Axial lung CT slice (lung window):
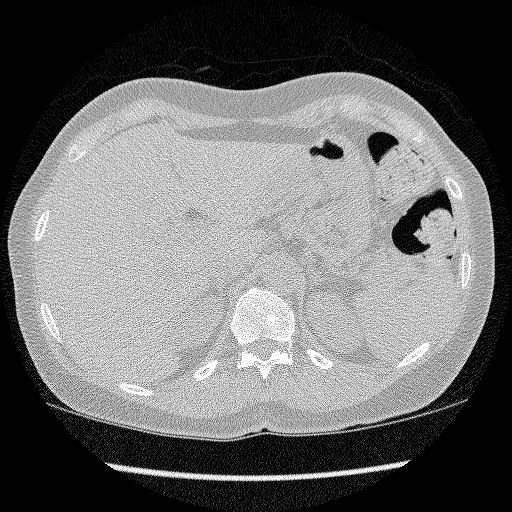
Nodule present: no